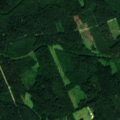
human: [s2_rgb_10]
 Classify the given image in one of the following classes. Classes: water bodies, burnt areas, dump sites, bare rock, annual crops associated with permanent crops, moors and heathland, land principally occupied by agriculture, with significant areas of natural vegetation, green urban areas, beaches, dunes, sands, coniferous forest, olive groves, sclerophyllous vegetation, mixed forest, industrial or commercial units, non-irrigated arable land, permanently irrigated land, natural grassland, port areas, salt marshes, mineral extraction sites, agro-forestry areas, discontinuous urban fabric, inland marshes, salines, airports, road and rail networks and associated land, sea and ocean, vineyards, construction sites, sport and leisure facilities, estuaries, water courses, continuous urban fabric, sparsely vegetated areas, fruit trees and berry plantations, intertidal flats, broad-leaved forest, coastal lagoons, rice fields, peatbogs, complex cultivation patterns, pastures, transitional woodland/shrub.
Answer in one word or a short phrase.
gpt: complex cultivation patterns, broad-leaved forest, coniferous forest, mixed forest